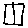
Label: square